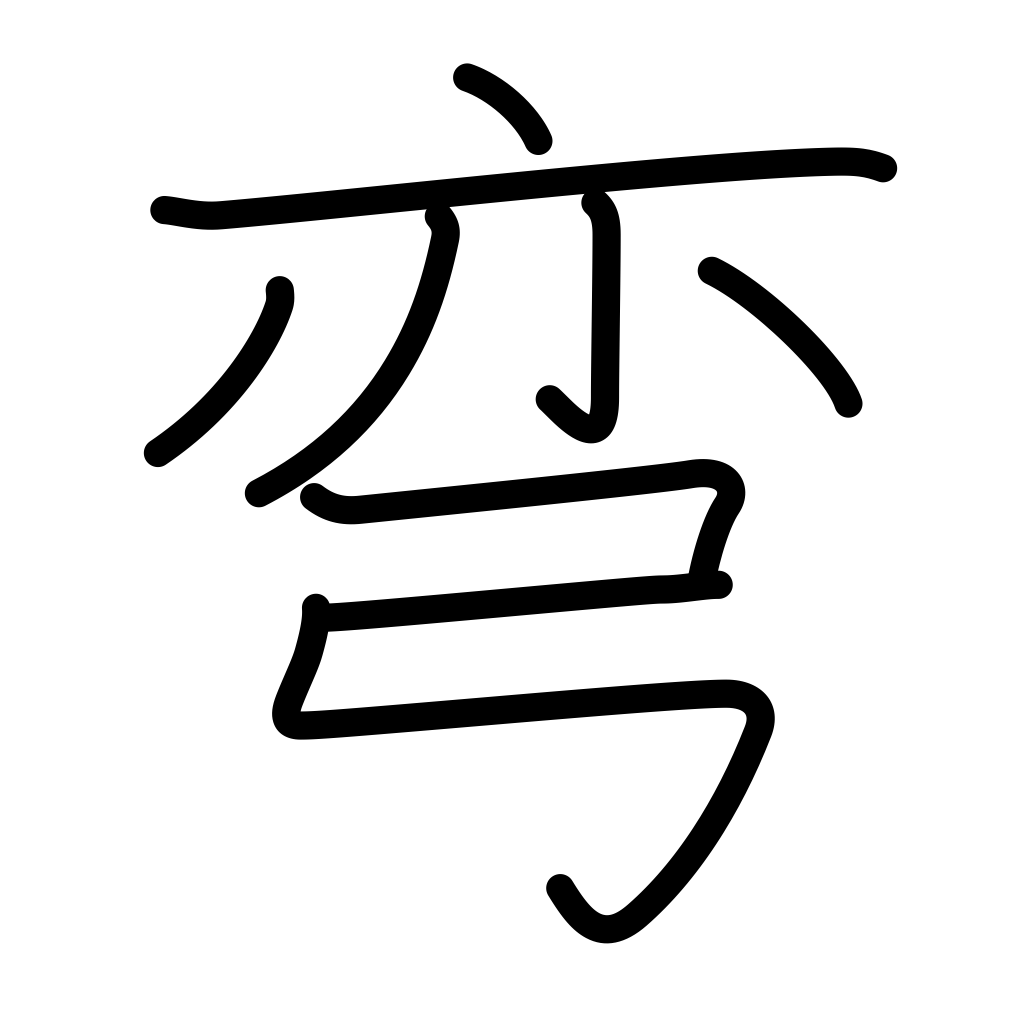
Meaning: curve, stretching a bow